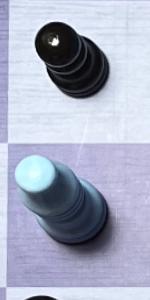
Label: Bishop_White